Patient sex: M
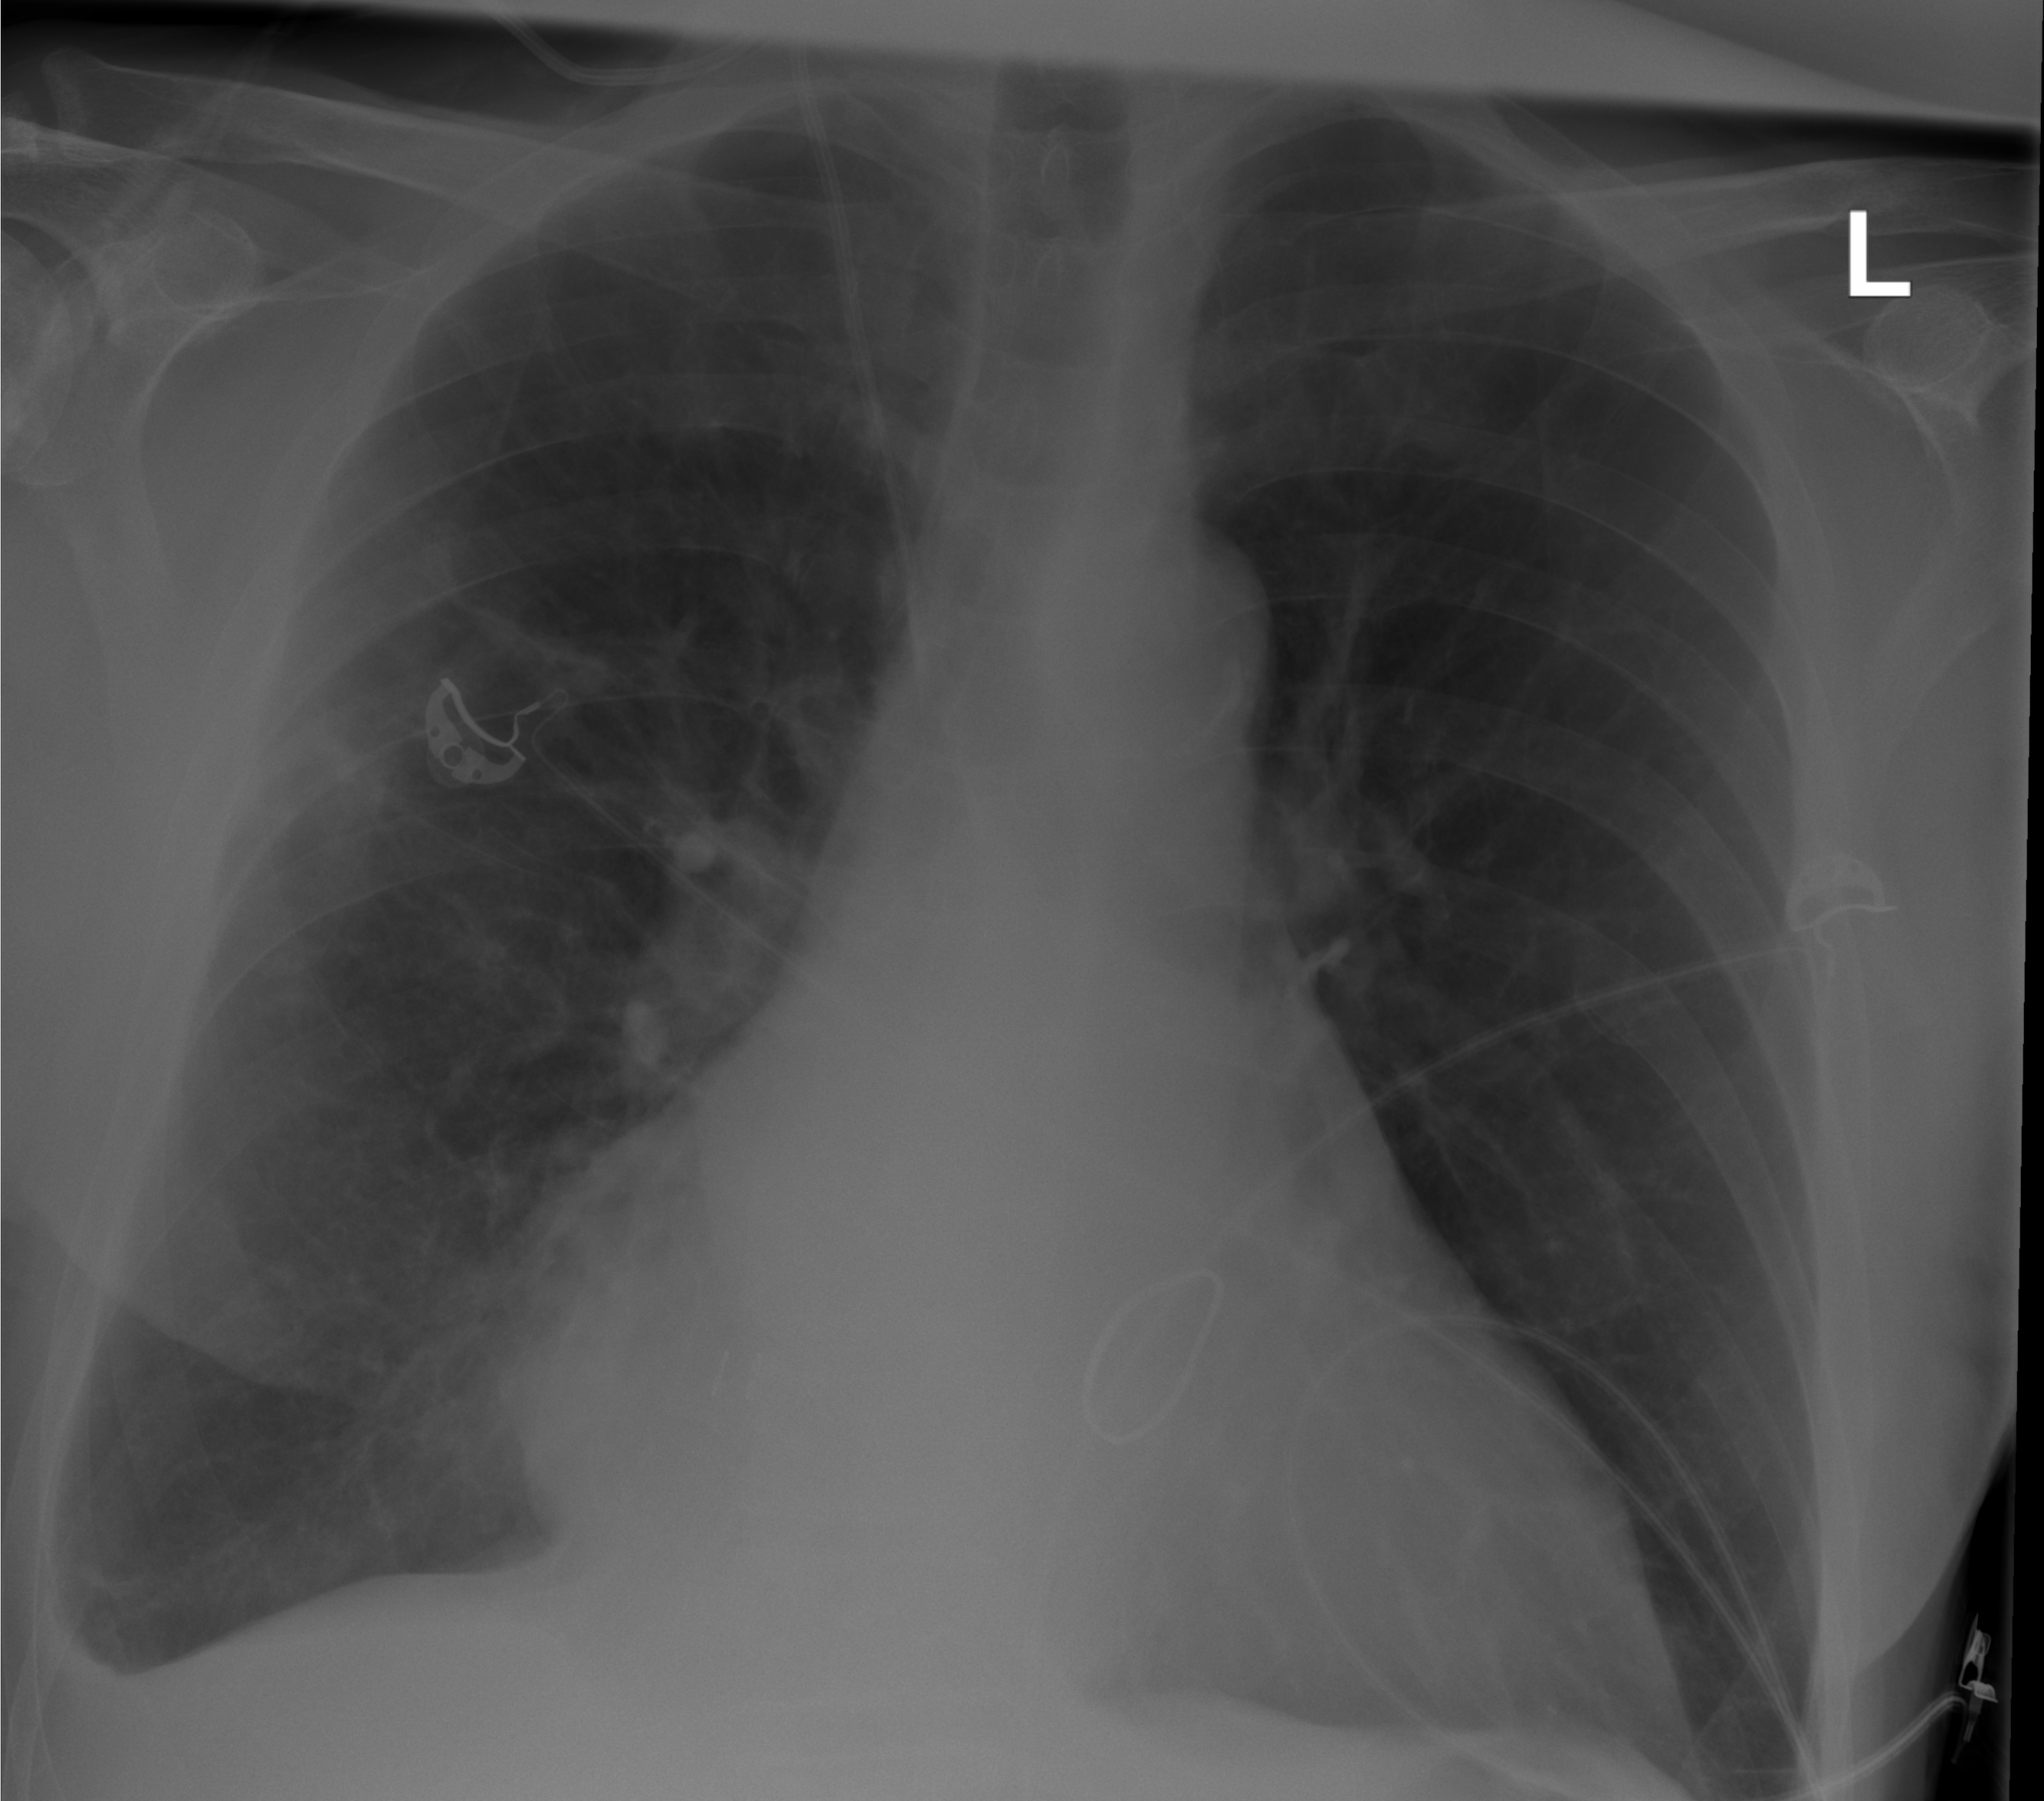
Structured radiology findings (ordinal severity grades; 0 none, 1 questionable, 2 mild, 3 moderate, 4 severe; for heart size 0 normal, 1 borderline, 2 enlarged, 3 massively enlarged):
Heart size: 2
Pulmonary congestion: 0
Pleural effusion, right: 1
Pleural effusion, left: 0
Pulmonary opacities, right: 2
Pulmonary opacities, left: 0
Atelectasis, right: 2
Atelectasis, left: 0